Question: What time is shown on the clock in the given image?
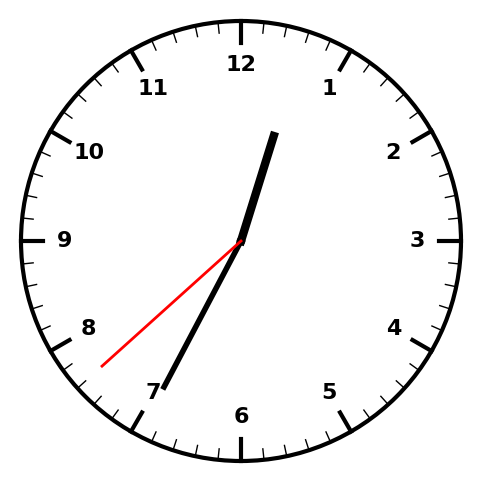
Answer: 12:34:38